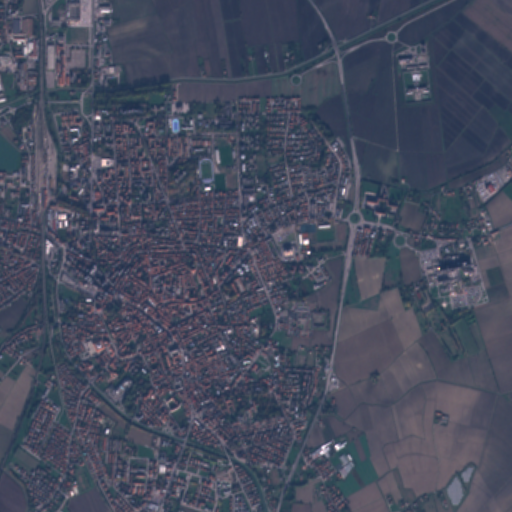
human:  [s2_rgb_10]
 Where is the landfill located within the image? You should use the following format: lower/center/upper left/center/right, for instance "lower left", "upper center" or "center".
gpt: The landfill is located in the upper left of the image.
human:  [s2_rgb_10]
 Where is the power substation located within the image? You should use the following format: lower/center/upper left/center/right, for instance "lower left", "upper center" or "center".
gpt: The power substation is located in the upper left of the image.
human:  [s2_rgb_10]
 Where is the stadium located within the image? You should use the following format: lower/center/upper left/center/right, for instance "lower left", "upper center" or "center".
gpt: The stadium is located in the upper center of the image.
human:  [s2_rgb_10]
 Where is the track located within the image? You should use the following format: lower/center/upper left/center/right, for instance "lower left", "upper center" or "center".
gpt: The track is located in the upper center of the image.
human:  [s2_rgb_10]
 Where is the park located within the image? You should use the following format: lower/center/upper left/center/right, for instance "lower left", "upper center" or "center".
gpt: There is no park in the image.